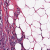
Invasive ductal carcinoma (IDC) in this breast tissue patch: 1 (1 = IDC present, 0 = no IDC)